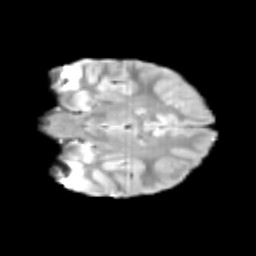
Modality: T2w
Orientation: coronal
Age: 11
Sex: male
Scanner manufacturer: siemens
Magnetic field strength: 3 T
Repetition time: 3.8 s
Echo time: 0.07 s